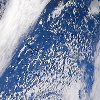
Label: cloud